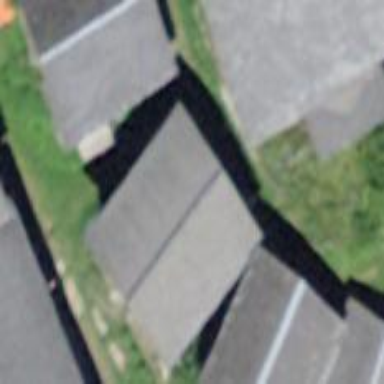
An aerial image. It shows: Simple and straightforward house.